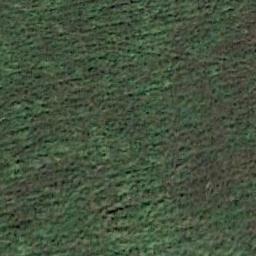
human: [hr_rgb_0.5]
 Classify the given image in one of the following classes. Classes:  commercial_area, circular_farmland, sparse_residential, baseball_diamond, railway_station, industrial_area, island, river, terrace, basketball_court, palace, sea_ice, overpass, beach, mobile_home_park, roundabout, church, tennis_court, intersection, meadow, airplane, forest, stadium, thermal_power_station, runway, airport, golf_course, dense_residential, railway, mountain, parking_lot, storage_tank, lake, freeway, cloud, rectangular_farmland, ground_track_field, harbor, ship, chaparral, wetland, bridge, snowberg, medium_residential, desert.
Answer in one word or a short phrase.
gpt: meadow